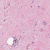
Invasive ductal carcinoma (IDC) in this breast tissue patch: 0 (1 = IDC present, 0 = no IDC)